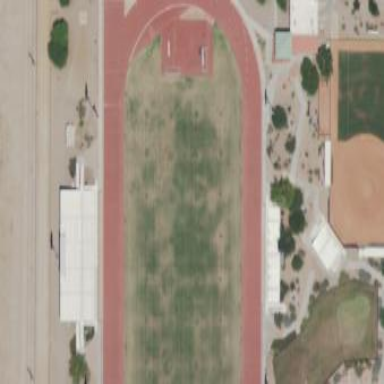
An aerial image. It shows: American football pitch for leisure and sport activities.